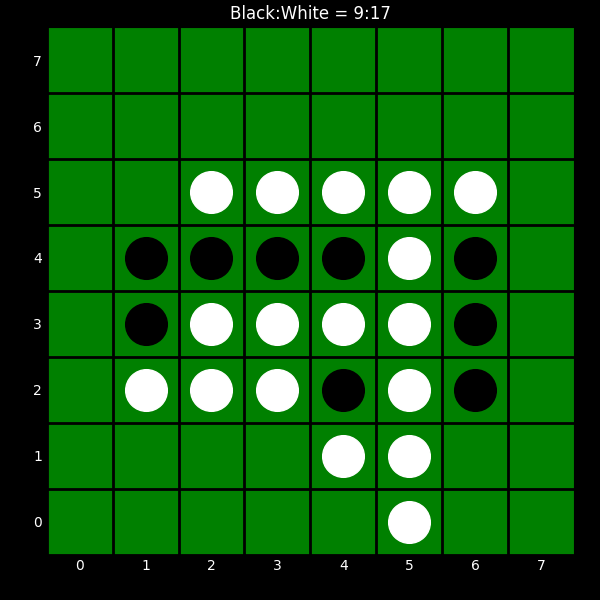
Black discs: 9
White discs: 17